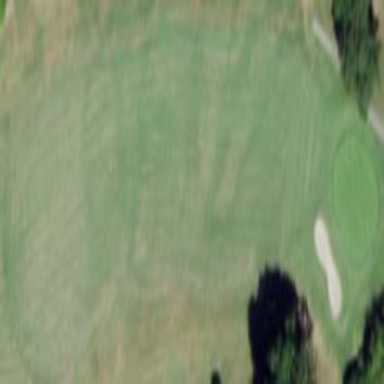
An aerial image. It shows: Grassy area designated as golf fairway.